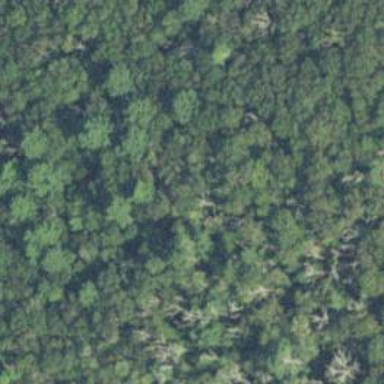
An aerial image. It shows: Mixed woodland area with various types of leaves.